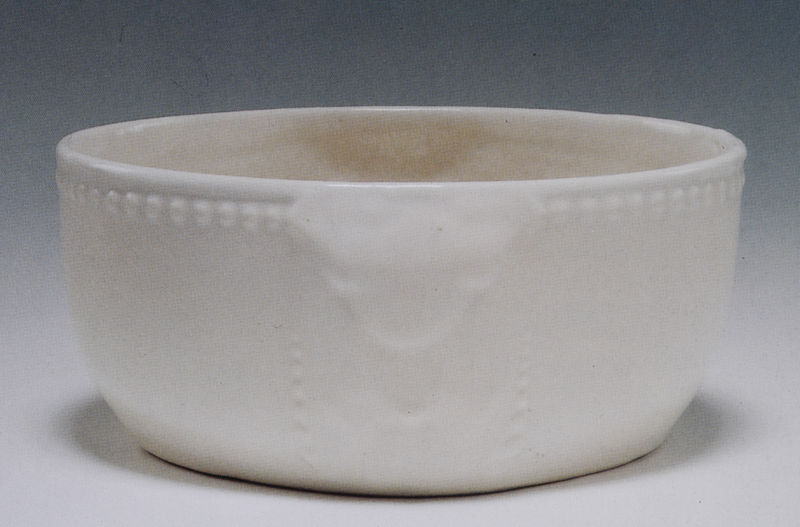
Titel: Schale mit Groteskenmedaillons
Künstler: Clara Trueb
Standort: München
Institution: Stadtmuseum
Schlagwörter: schatten, weiß, ocker, braun, grau, licht, orange, muster, ornament, alt, schale, schüssel, stein, blatt, rosa, rund, keramik, rand, dekor, verzierung, foto, fotografie, photographie, kante, griff, gefäß, porzellan, photo, kunstgewerbe, farbfoto, dreck, porzelan, kunsthandwerk, noppen, aufnahme, beiger, eierschalenweiß, eierstab, fotogarfie, glazur, ick, perlenband, vertiefung